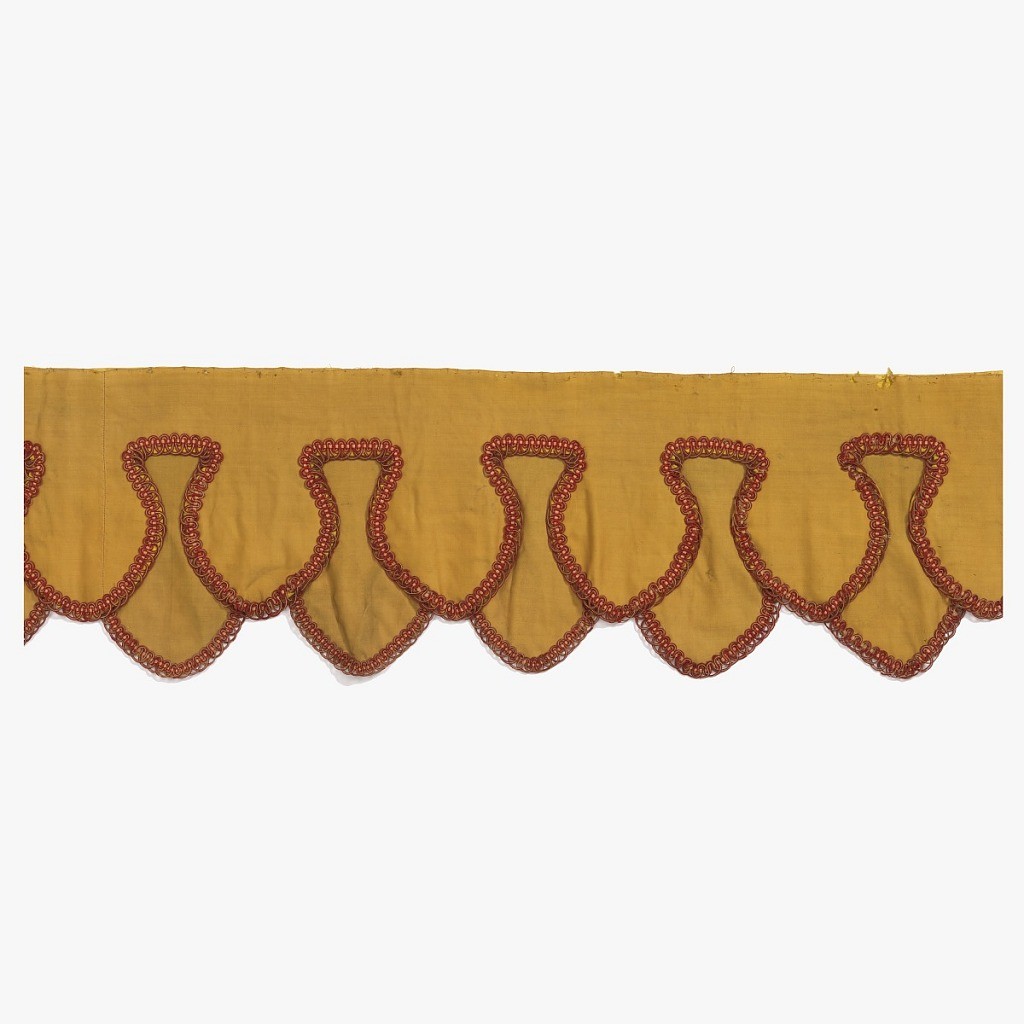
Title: Valance
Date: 1840s
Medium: wool, cotton Technique: satin weave, knotted
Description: Woven yellow cotton valance with a double layer of lambrequins. Cream and rust colored passimentre trim.